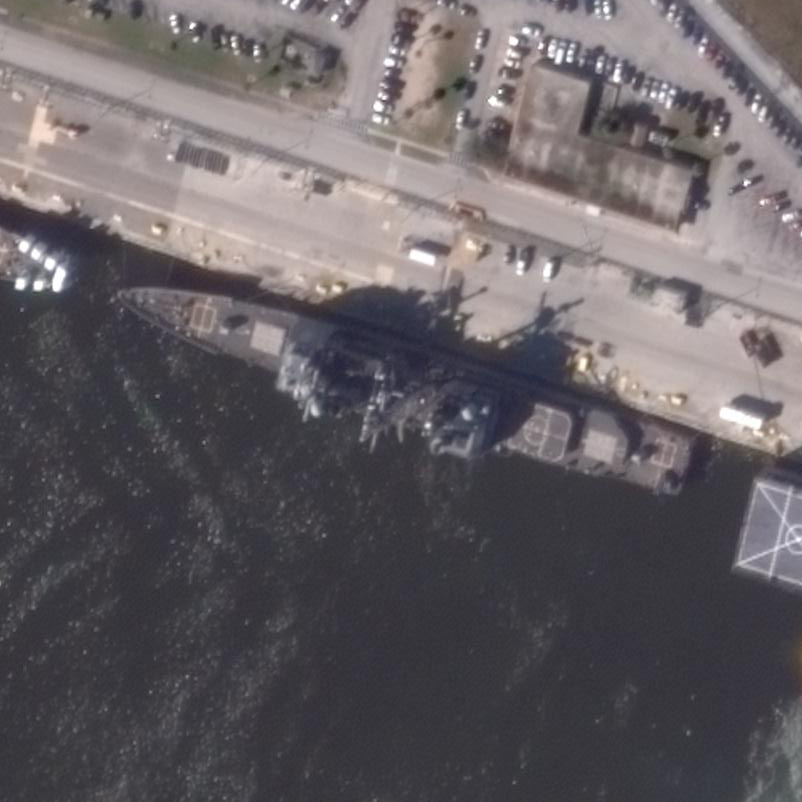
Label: cruiser